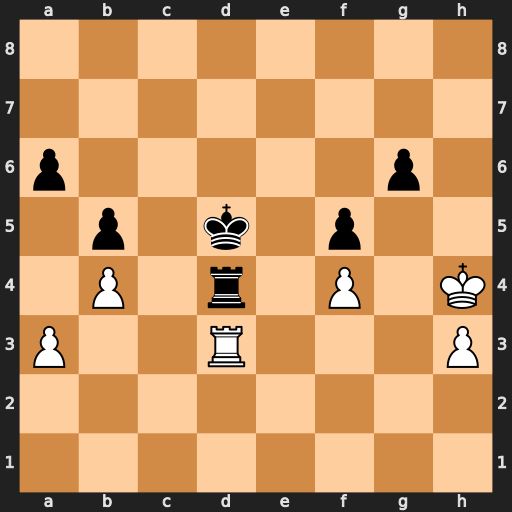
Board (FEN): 8/8/p5p1/1p1k1p2/1P1r1P1K/P2R3P/8/8
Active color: w
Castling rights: -
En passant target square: -
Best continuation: Rxd4+ Kxd4 Kg5 Ke3 h4